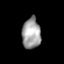
Tissue: skin
Cell type: Epithelial cells
Senescence score: 0.2776
Nuclear area (px): 558
Mean DAPI intensity: 161.342